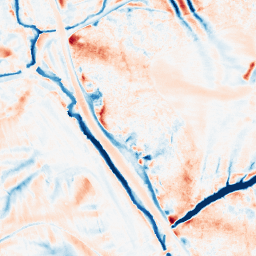
Category: edge_preserving
Decomposition family: median
Decomposition parameters: size: 21
Upsampling method: cubic_catmull_rom
Upsampling parameters: scale: 2
Upsampling scale: 2